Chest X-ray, PA view. Patient: 79 years old, sex F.
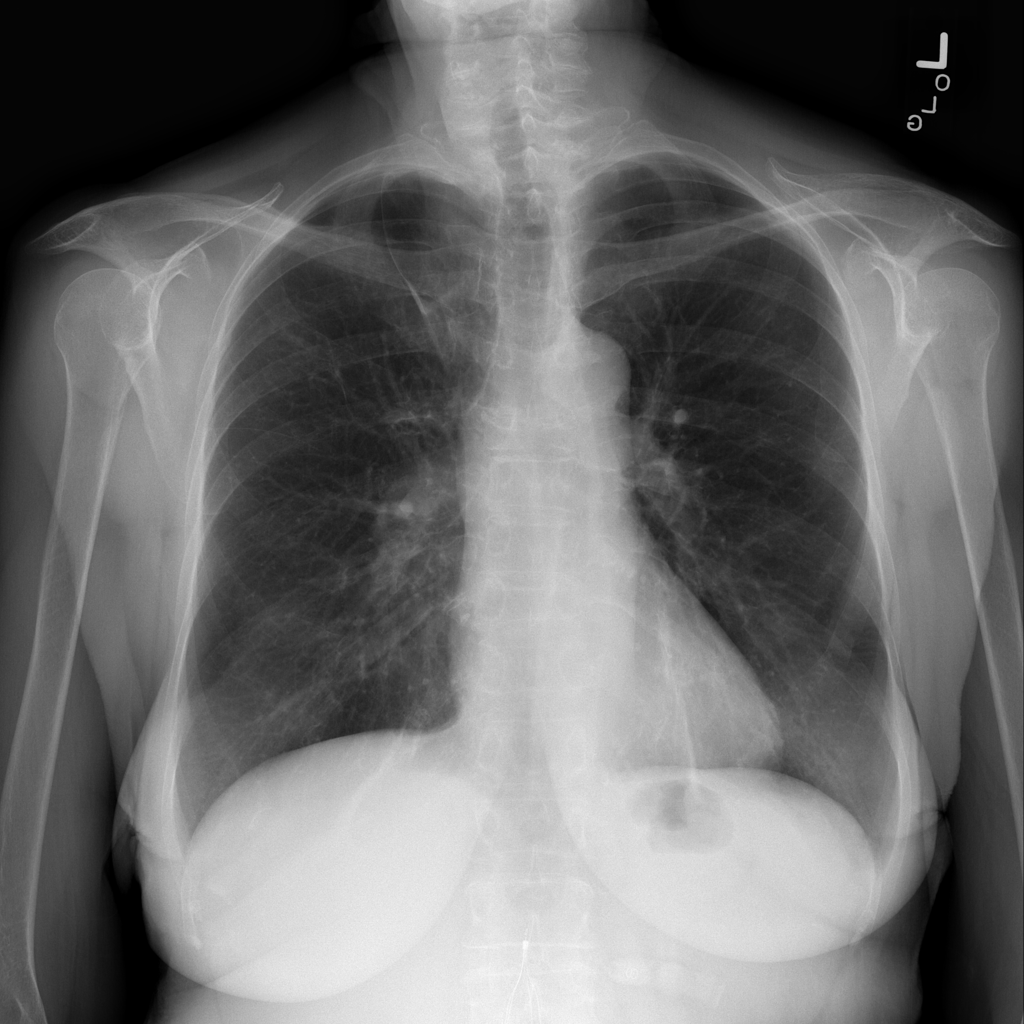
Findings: Atelectasis